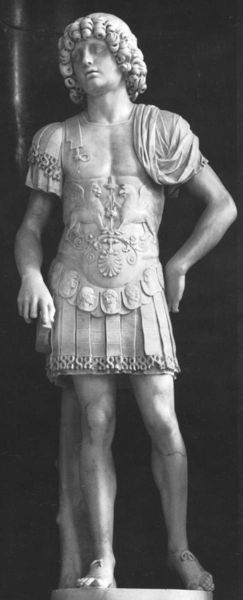
Titel: Grabmal des Dogen Andrea Vendramin
Künstler: Tullio Lombardo
Standort: Venedig, S. Giovanni e Paolo (EU - I - Venetien)
Schlagwörter: baum, hand, held, kopf, mann, nackt, umhang, brust, finger, marmor, tuch, rock, arme, mensch, sockel, ärmel, hals, hände, stamm, figur, gewand, haare, pose, stehend, stoff, locken, schulter, skulptur, statue, beine, muskeln, sandalen, podest, knie, gehrock, foto, antike, schwarzweiß, uniform, soldat, rüstung, römer, sandale, brustpanzer, harnisch, antik, basis, spielbein, standbein, herkules, römisch, sphinx, leidend, donatello, haare locken